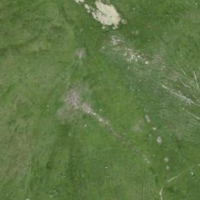
EUNIS habitat code: 26
Species observed at this site:
Viola calcarata